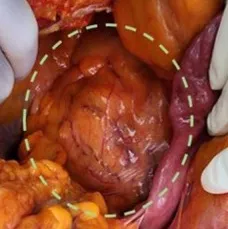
A 5.7 cm superior mesenteric aneurysm was identified in operation (A).
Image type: medical_photograph (other_medical_photograph)